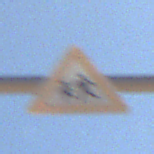
Verkehrszeichen: KinderRechts
Umgebung: Outdoor, Nature
Tageszeit: Midday
Wetter: Clear
Licht: Natural
Jahreszeit: NotSpecified
Kontrast: HighContrast